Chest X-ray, AP view. Patient: 32 years old, sex F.
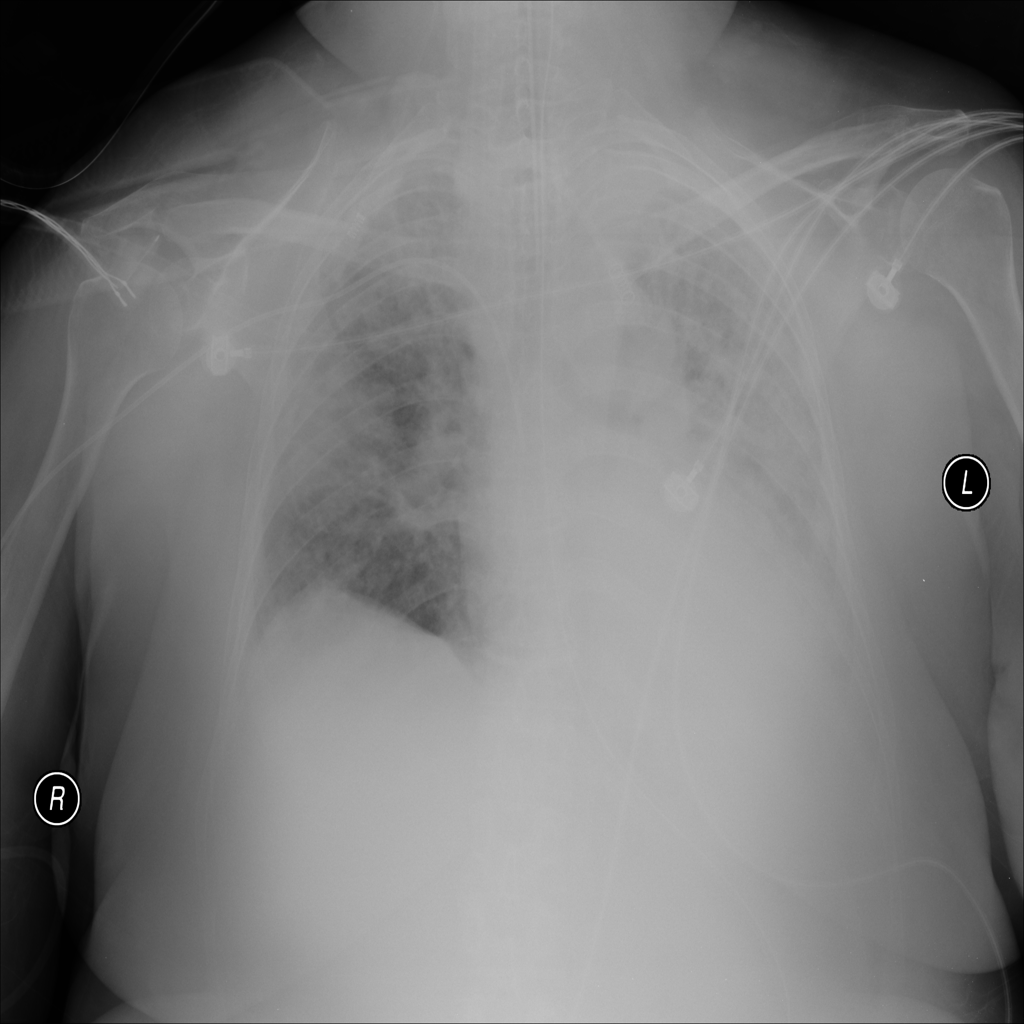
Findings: No Finding